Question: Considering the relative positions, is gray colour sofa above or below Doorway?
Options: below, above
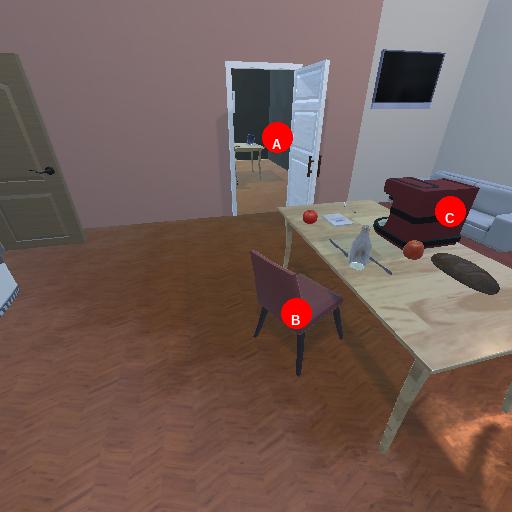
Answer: below